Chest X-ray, PA view. Patient: 35 years old, sex F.
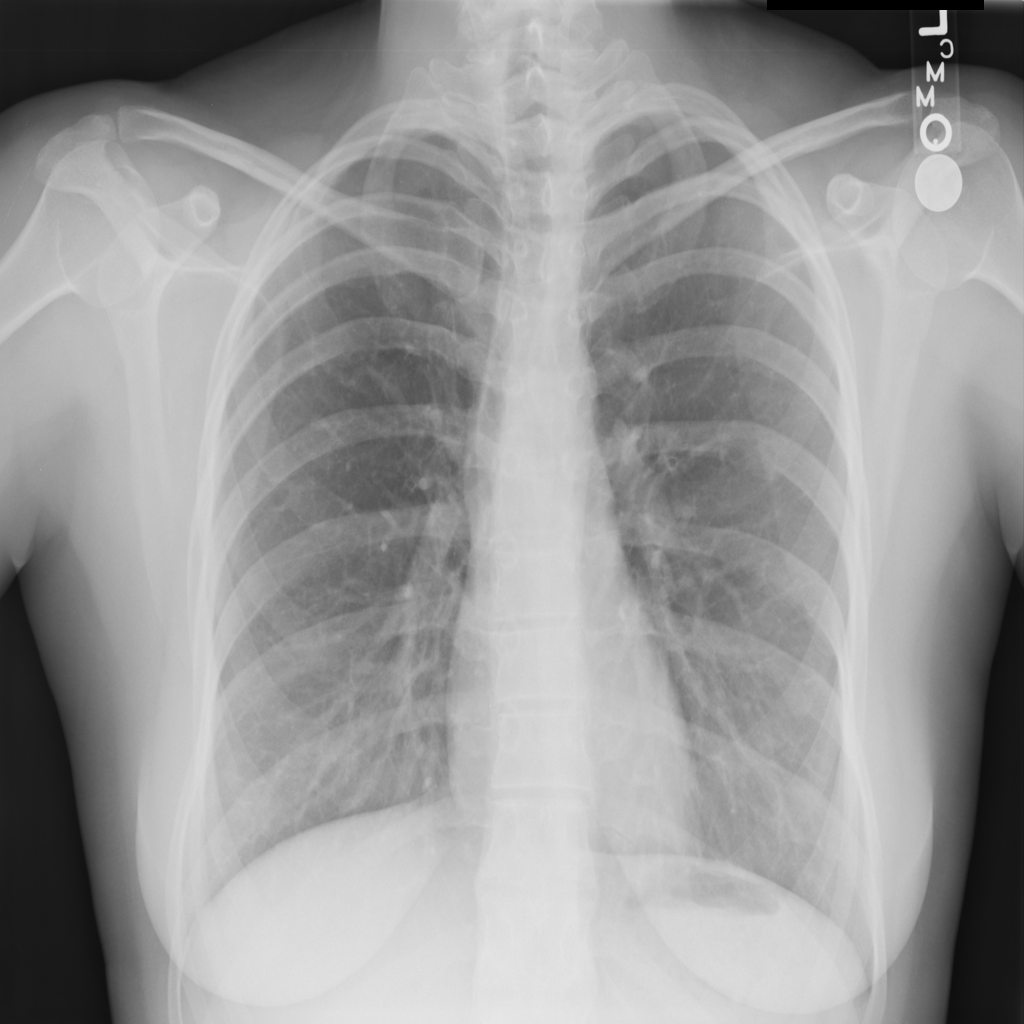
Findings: No Finding